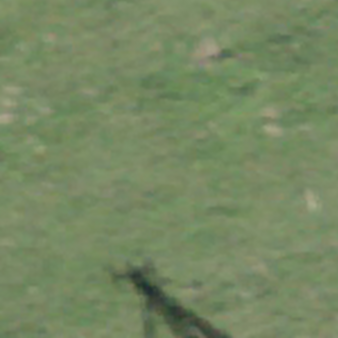
Label: other